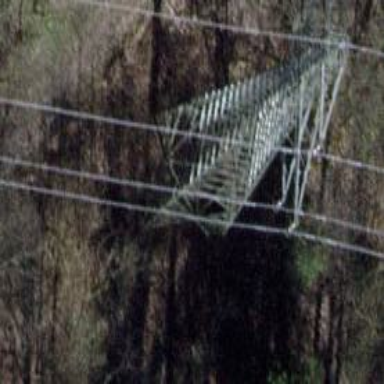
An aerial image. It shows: Lattice structure tower.